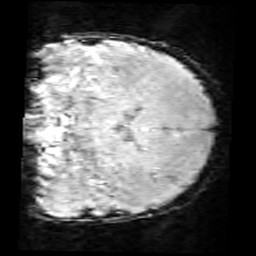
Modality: SWI
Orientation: coronal
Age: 11
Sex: male
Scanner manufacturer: siemens
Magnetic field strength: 3 T
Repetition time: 0.027 s
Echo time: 0.02 s